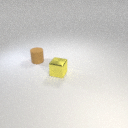
small yellow metal cube to the right of small brown rubber cylinder